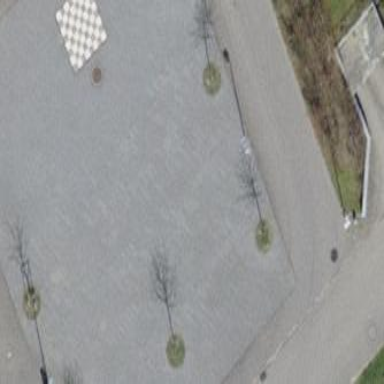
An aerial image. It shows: Square.